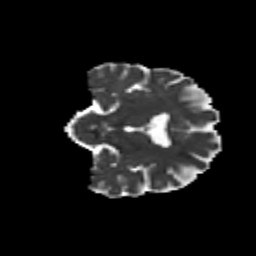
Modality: MD
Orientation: coronal
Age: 40
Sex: female
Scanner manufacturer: siemens
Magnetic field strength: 3 T
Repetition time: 8.6 s
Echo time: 0.095 s